Interaction volume radius: 5 \u00c5
Interaction volume height: 20 \u00c5
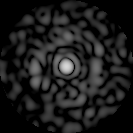
Disorder parameter: 0.85